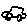
Label: car